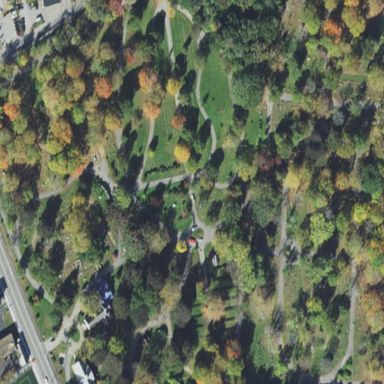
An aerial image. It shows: Cemetery.